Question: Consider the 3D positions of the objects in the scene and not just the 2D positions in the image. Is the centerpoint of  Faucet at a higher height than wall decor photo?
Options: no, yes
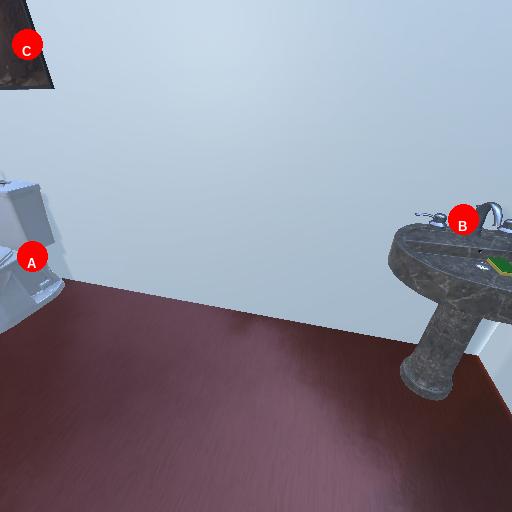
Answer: no